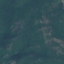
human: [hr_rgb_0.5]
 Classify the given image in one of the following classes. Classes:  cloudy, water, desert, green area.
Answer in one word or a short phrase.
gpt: green area